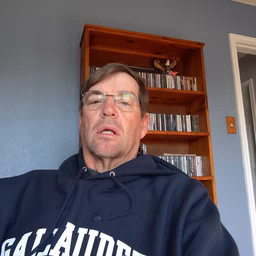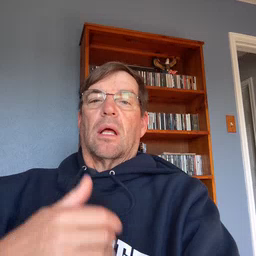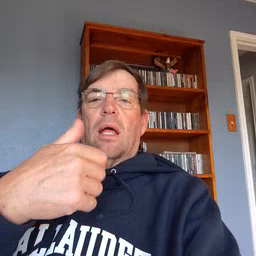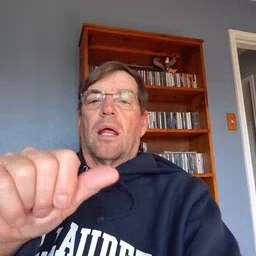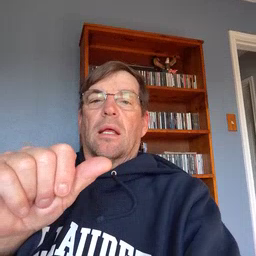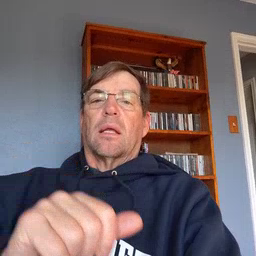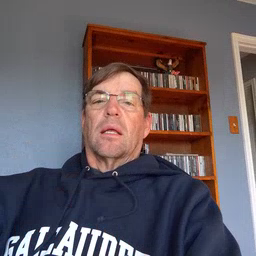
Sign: any